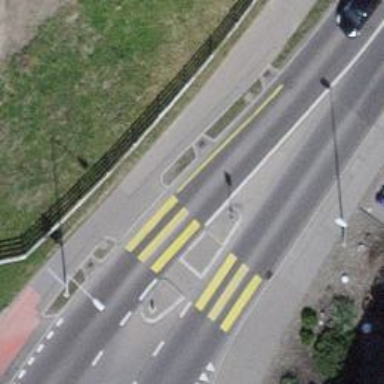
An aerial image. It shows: Kerb barrier.